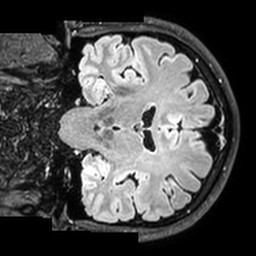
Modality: T2w
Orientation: coronal
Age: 47
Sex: male
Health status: healthy
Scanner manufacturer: philips
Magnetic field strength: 3 T
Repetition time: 5 s
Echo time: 0.3218 s